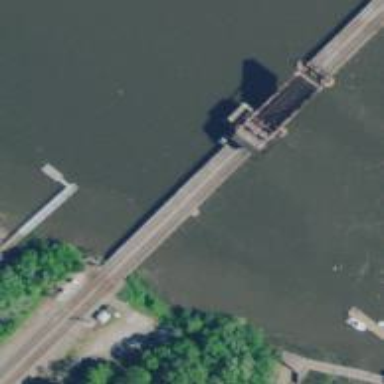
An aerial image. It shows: Movable railway bridge.